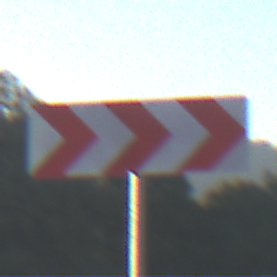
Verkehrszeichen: RichtungstafelnInKurvenGrossLinks
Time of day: SunriseSunset
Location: Outdoor (Nature)
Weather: Clear
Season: NotSpecified
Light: Natural